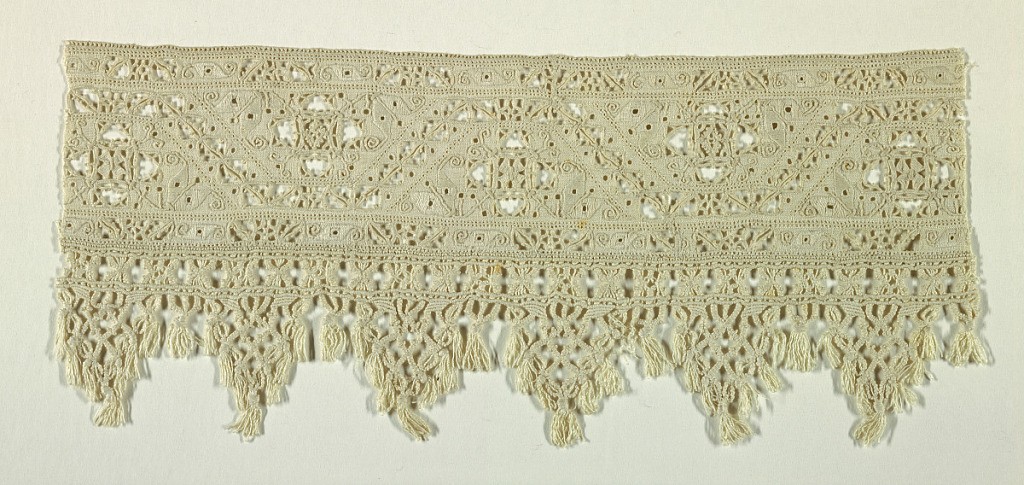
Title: Border
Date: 17th century
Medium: linen Technique: withdrawn element work with needle-made fillings and embroidery plus macramé
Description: Wide border of openwork edged at one side with a macramé border with deep triangular pendants.